Interaction volume radius: 10 \u00c5
Interaction volume height: 15 \u00c5
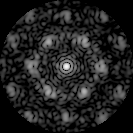
Disorder parameter: 0.5566